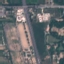
Land use / land cover class: Highway